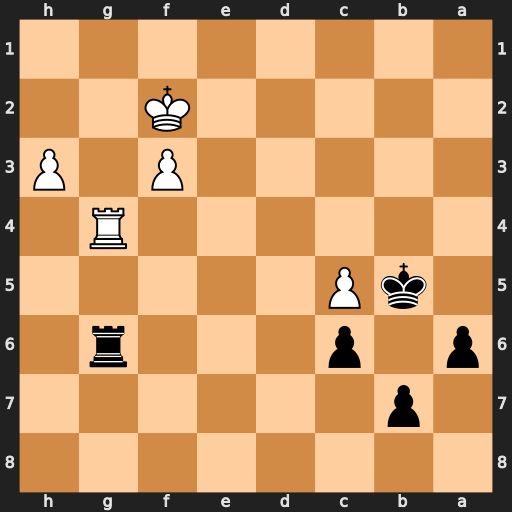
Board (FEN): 8/1p6/p1p3r1/1kP5/6R1/5P1P/5K2/8
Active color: b
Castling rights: -
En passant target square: -
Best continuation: Rxg4 fxg4 Kxc5